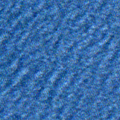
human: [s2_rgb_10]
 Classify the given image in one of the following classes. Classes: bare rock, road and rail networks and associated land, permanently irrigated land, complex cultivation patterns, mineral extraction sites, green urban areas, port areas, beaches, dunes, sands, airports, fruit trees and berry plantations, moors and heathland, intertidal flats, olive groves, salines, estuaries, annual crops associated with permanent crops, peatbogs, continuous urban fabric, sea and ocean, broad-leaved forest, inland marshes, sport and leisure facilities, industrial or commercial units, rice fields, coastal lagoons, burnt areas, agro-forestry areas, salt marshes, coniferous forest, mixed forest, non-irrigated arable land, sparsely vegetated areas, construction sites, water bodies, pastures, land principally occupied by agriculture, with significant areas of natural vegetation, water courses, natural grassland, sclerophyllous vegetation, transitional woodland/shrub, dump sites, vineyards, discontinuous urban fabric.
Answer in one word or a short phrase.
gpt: sea and ocean